Question: I have the following JSON being returned from an API:
'''
{
"project": [
{
"id": "1",
"name": "My First Project",
"owned_by": "1",
"updated_at": {
"date": "2015-05-06 15:46:27.000000",
"timezone_type": 3,
"timezone": "Europe/London"
},
"created_at": {
"date": "2015-05-06 15:46:27.000000",
"timezone_type": 3,
"timezone": "Europe/London"
}
}
],
"subscriptions": [
{
"id": "10",
"output": "Hello World",
"project_id": "1",
"owned_by": "1",
"updated_at": {
"date": "2015-05-06 16:56:40.000000",
"timezone_type": 3,
"timezone": "Europe/London"
},
"created_at": {
"date": "2015-05-06 16:56:40.000000",
"timezone_type": 3,
"timezone": "Europe/London"
}
}
]
}
'''
And I have the following models:
'project.js'
'''
import DS from 'ember-data';
export default DS.Model.extend({
name: DS.attr('string'),
ownedBy: DS.attr('string'),
subscriptions: DS.hasMany('subscription')
});
'''
'subscription.js'
import DS from 'ember-data';
'''
export default DS.Model.extend({
input: DS.attr('string'),
projects: DS.belongsTo('project'),
});
'''
The data is being successfully returned from the API and I can get the project details, but I can't seem to get the data for the relationship. Using the ember inspector shows the data in the data tab but when I try and loop through this data with '{{#each item in model.subscription}}' nothing is returned.

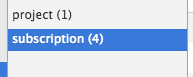
Answer: your project json doesnt have any reference to its subscriptions. the project json should have an array of ids on it, each id relating to the subscription id.
Example code below from <URL> but substituting project for post and subscription for comment in your case
'''
{
"post": {
"id": 1,
"title": "Node is not omakase",
"comments": [1, 2, 3]
},
"comments": [{
"id": 1,
"body": "But is it _lightweight_ omakase?"
},
{
"id": 2,
"body": "I for one welcome our new omakase overlords"
},
{
"id": 3,
"body": "Put me on the fast track to a delicious dinner"
}]
}
'''